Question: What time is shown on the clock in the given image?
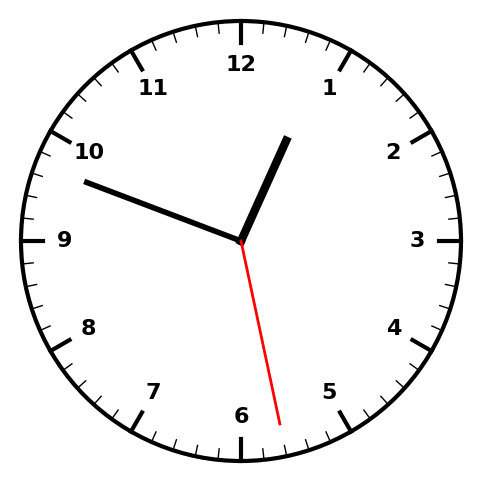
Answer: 12:48:28